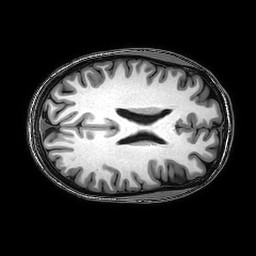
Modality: T1w
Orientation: axial
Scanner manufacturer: philips
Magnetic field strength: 3 T
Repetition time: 0.008175 s
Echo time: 0.00373 s